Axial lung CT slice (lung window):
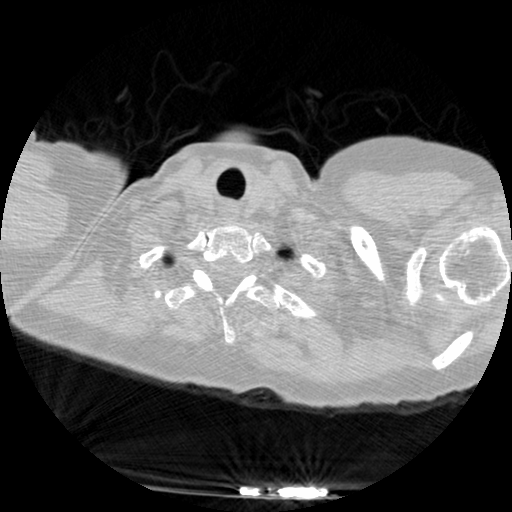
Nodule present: no